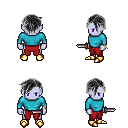
a pixel art fantasy rpg character, male body template, dark elf, purple skin, teal long-sleeve shirt, red pants, gray pixie cut hairstyle, bracelets, gold boots, dagger, four views (front, back, left, right), 2x2 character sprite sheet, small pixel art, hard edges, no anti-aliasing